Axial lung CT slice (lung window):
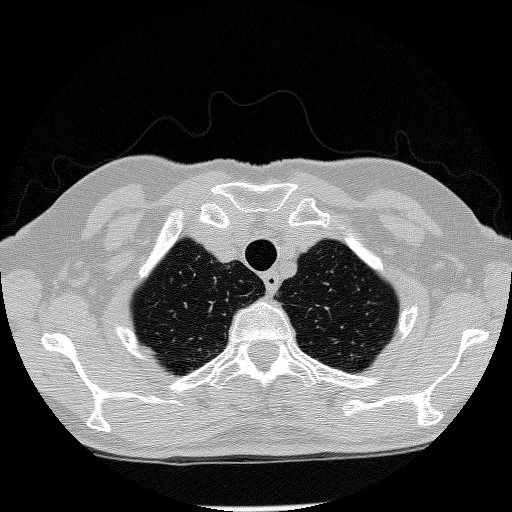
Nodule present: no